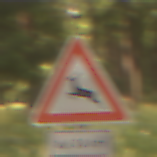
Verkehrszeichen: WildwechselRechts
Zusatzzeichen unten: LaengeEinerStrecke6
Umgebung: Outdoor, Nature
Tageszeit: Midday
Wetter: PartlyCloudy
Licht: Natural
Jahreszeit: NotSpecified
Kontrast: LowContrast